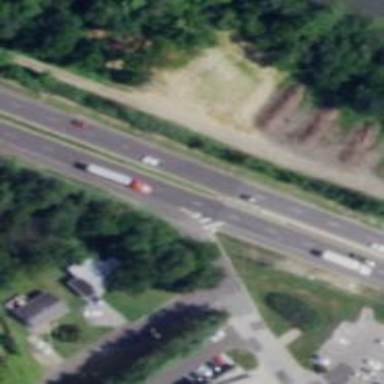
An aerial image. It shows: Trunk link highway.